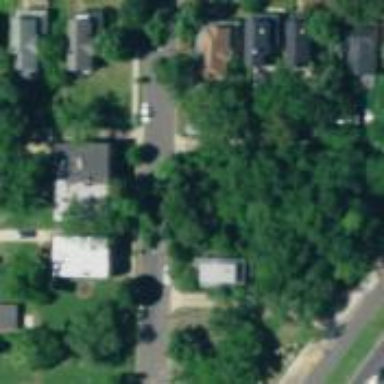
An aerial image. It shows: Residential road with sidewalk on the left.